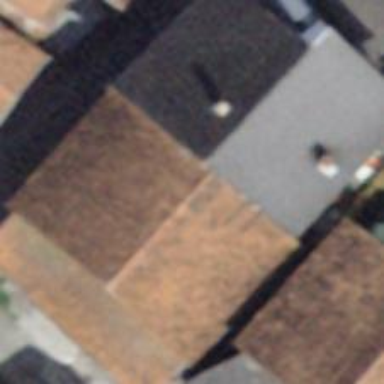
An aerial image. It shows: Simple house.